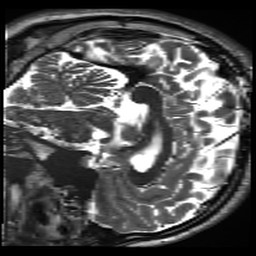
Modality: inplaneT2
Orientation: sagittal
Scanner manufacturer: siemens
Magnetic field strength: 3 T
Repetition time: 11 s
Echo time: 0.059 s